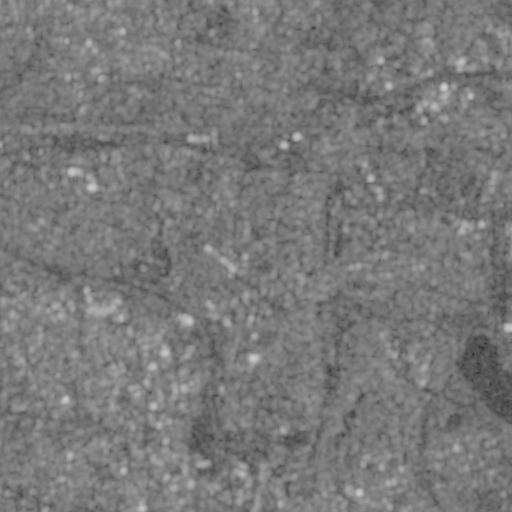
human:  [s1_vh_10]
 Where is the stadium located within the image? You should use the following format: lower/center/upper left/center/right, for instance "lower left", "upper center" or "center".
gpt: The stadium is located in the lower left of the image.
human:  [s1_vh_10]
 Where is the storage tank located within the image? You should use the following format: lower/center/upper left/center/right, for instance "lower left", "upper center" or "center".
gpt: The storage tank is located in the upper right of the image.
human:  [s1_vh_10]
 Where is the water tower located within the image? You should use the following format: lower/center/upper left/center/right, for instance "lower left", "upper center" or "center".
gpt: The water tower is located in the upper left of the image.
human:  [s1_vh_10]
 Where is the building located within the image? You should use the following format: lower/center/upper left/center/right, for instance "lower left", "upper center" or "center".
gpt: There is no building in the image.

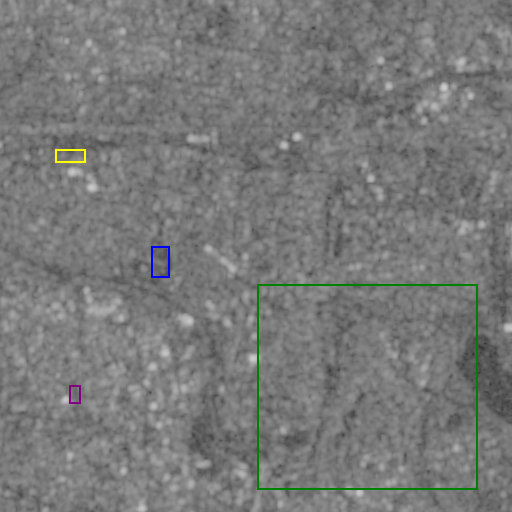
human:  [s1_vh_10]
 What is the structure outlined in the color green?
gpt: The structure outlined in green is a park.
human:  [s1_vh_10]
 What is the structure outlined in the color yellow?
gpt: The structure outlined in yellow is a parking lot.
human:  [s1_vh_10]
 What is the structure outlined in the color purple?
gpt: The structure outlined in purple is a stadium.
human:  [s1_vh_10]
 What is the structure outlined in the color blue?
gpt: The structure outlined in blue is a track.
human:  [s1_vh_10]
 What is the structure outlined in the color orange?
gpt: There is no orange outline.